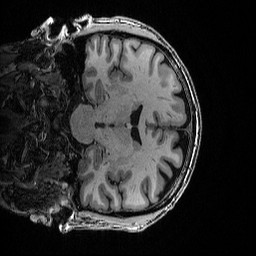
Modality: T1w
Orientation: coronal
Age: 46
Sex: male
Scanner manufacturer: ge
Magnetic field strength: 3 T
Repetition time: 3 s
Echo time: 0.003548 s